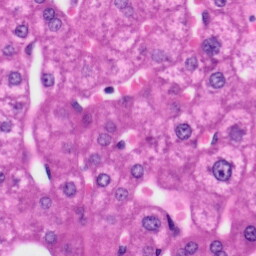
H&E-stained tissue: Liver